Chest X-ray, PA view. Patient: 26 years old, sex M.
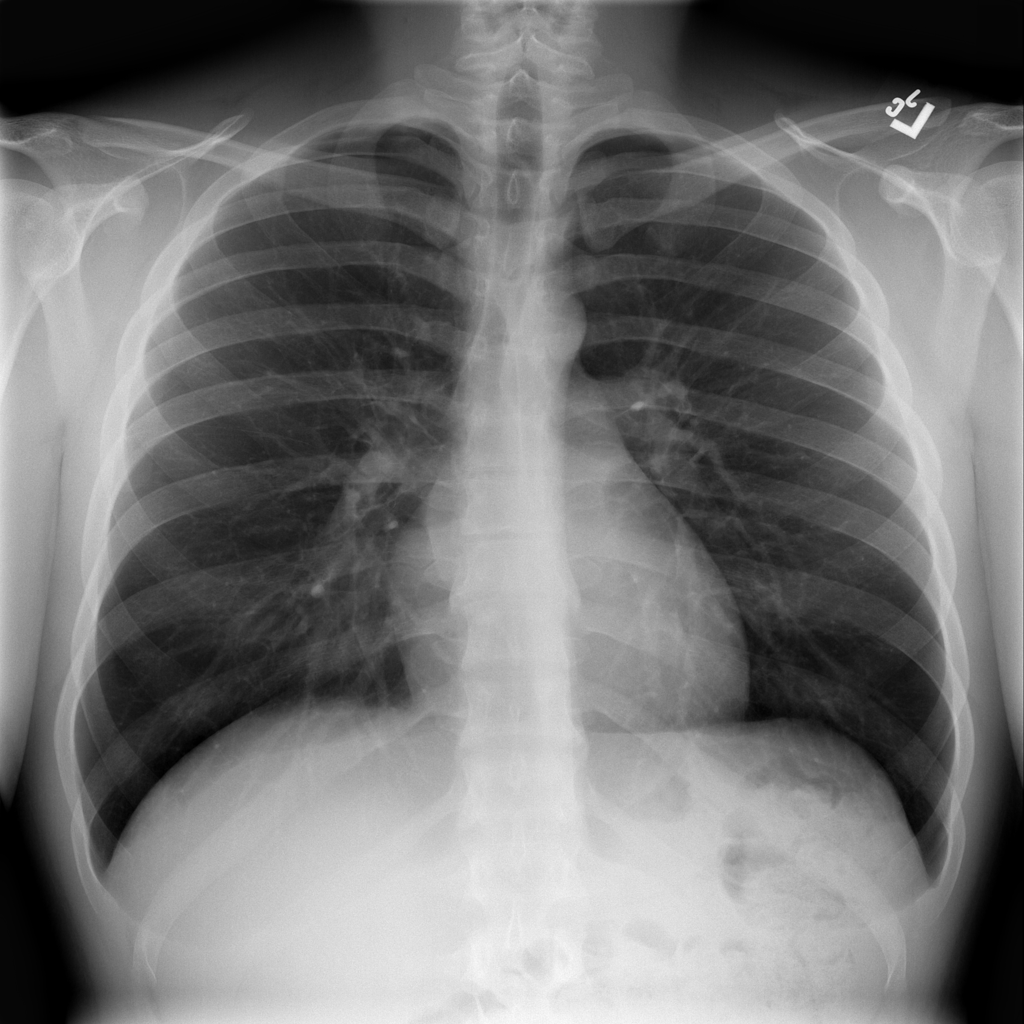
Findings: No Finding